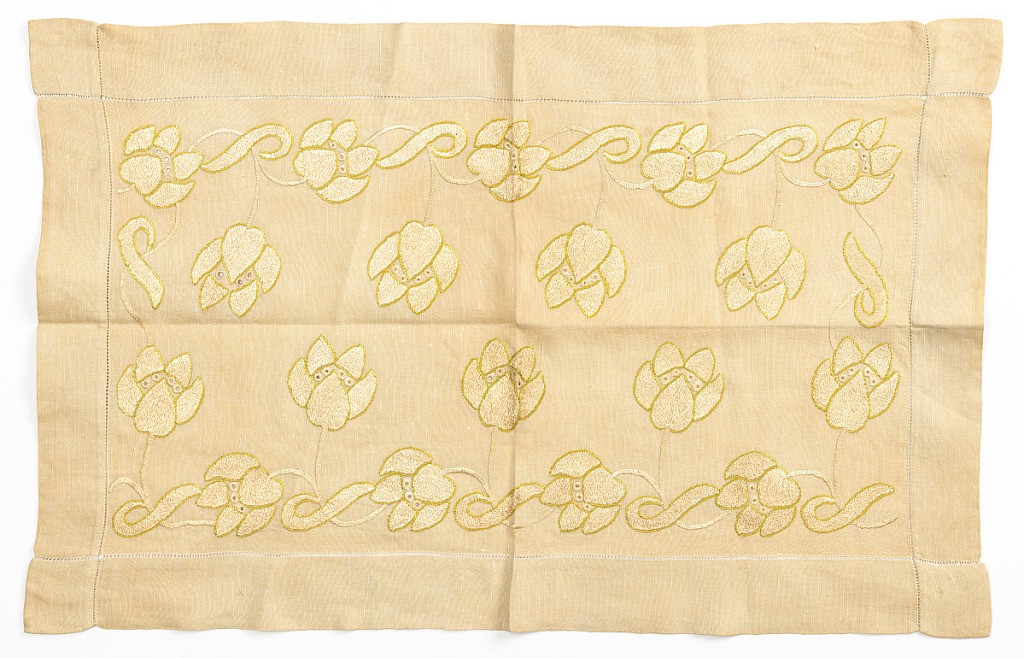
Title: Table runner
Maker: Unknown
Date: ca. 1907
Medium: linen, silk Technique: embroidered on plain weave
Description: Off-white runner with creamy white flowers outlined in yellow-green.